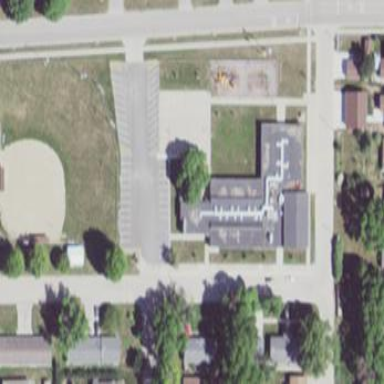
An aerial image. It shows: School.